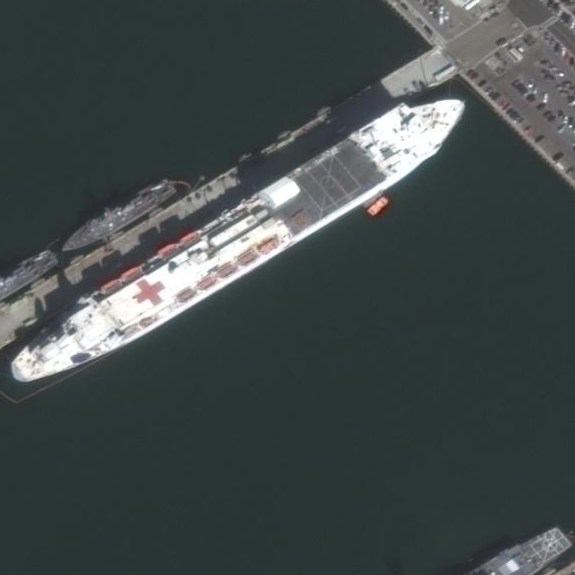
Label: Medical_ship